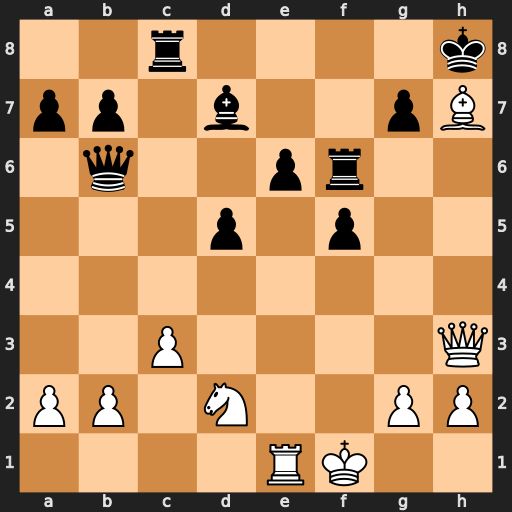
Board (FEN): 2r4k/pp1b2pB/1q2pr2/3p1p2/8/2P4Q/PP1N2PP/4RK2
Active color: w
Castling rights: -
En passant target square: -
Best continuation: Bg6+ Kg8 Qh7+ Kf8 Qh8+ Ke7 Qxg7+ Kd6 Qxf6